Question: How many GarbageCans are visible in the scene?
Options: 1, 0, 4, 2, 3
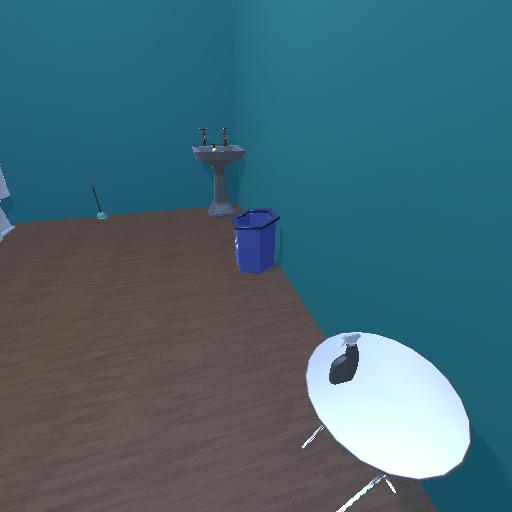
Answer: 1